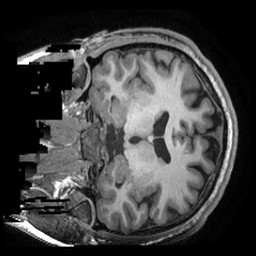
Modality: T1w
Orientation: coronal
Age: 27
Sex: male
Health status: healthy
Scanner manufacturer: ge